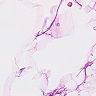
Metastatic tissue present: no